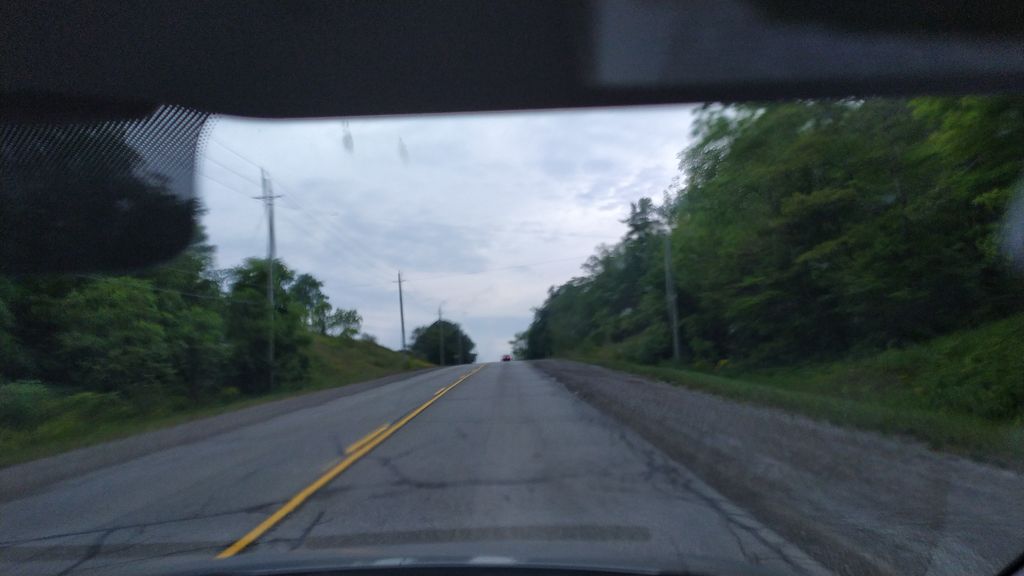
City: kitchener-waterloo